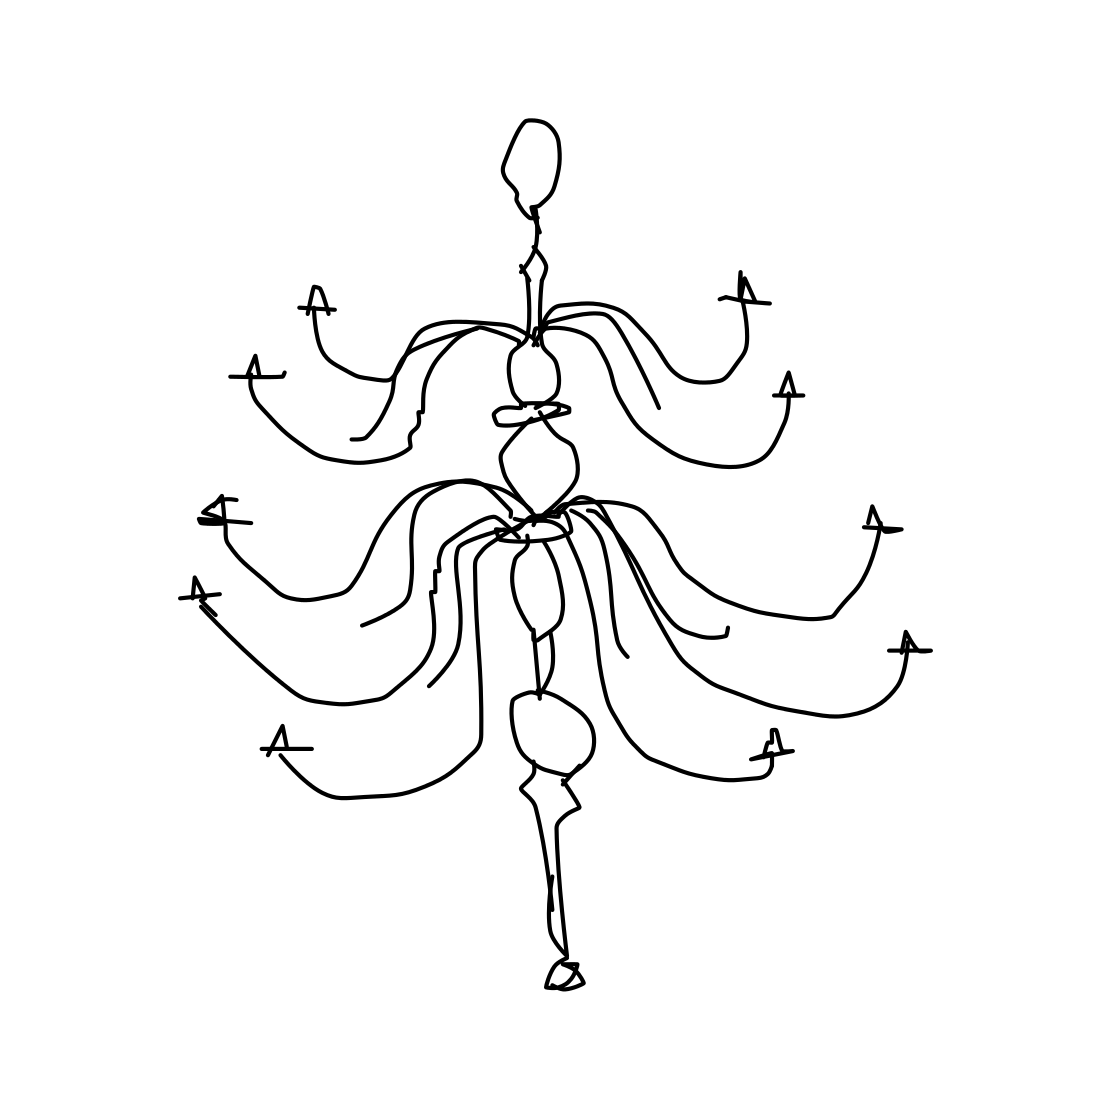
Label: chandelier